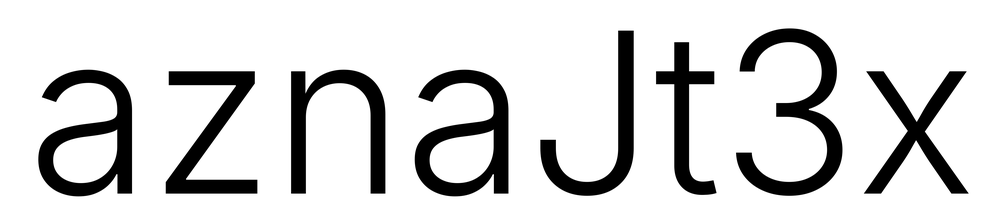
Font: Inter_Light